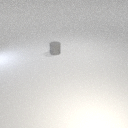
small gray rubber cylinder